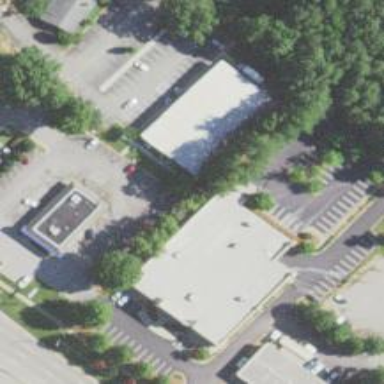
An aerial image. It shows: Commercial building that is used as furniture shop.